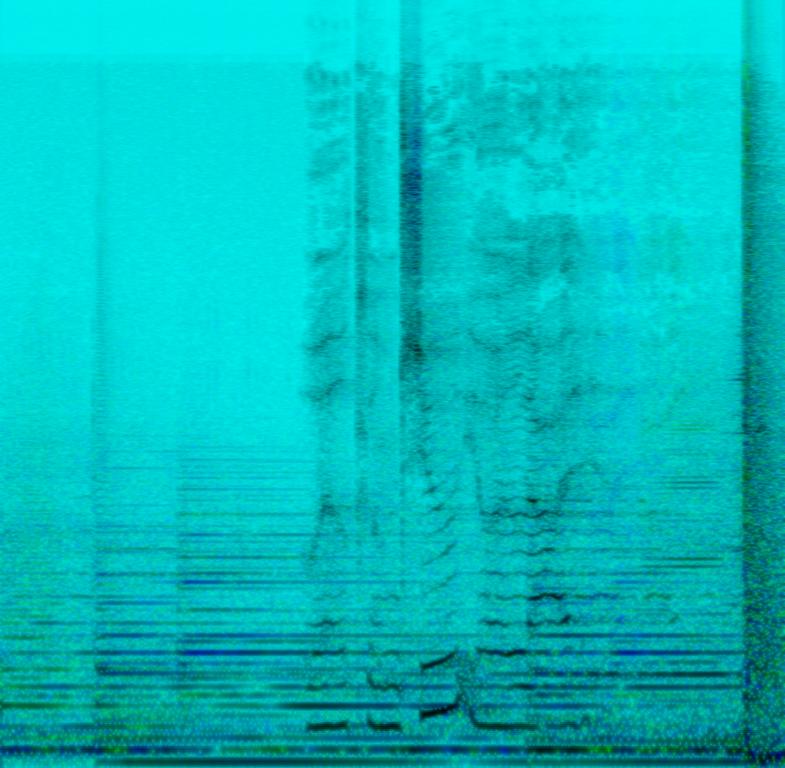
A female singer sings this iconic pop cover. The song is slow tempo with a piano accompaniment, strong drum hit and low pitched keyboard harmony. The song is tense and mysterious. The song is a modern pop cover and has poor audio quality with hissing and buzzing tones.